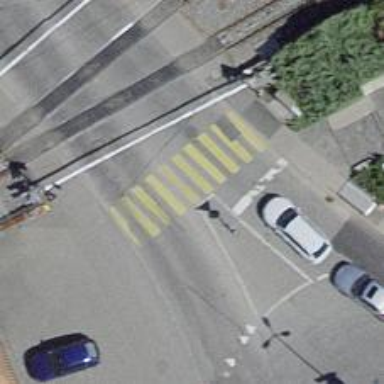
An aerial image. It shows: Uncontrolled crossing with zebra marking and crossing island.